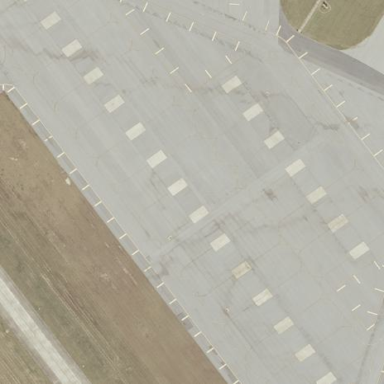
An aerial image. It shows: Apron at the airport.